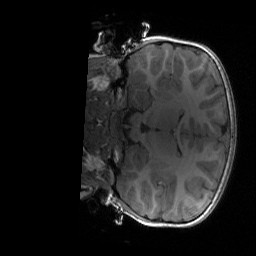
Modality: T1w
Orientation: coronal
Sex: female
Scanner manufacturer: siemens
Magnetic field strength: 3 T
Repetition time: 1.9 s
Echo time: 0.00243 s